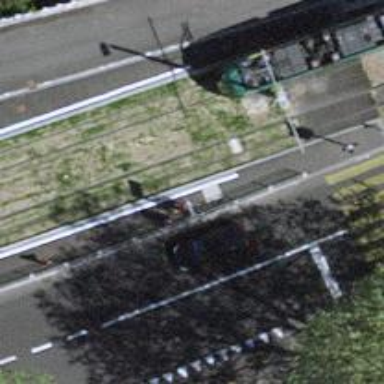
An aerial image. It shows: Tram stop with public transport connection.